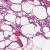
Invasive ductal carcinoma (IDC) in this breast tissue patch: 0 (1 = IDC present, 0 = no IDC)